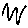
Label: zigzag